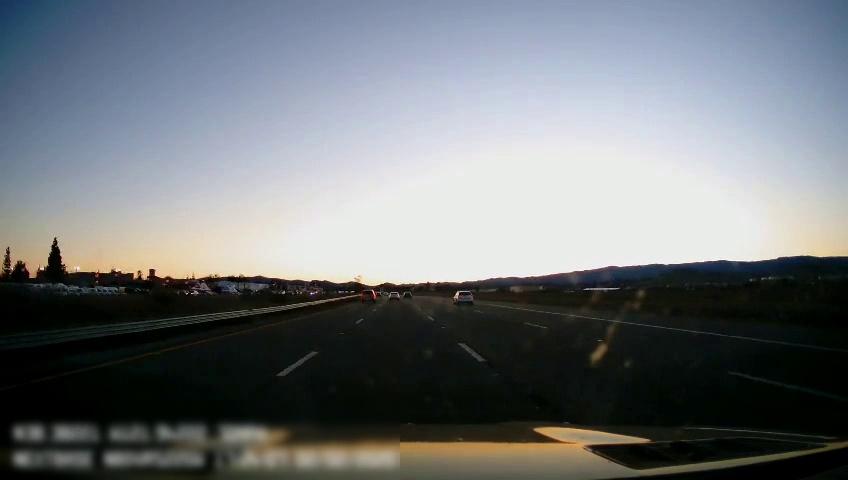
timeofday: Dusk/Dawn/Twilight
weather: Cloudy
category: Drivable Space
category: Vehicles | Car
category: Vehicles | Car
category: Vehicles | Car
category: Vehicles | SUV
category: Vehicles | SUV
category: Lanes | Alternate Lane
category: Lanes | Current Lane
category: Lanes | Current Lane
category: Lanes | Alternate Lane
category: Lanes | Alternate Lane